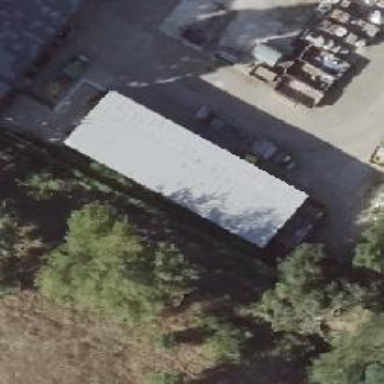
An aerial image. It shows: Warehouse building.